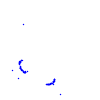
Particle: kaon